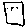
Label: square